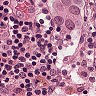
Metastatic tissue present: yes